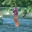
Label: 1